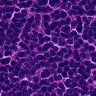
Metastatic tissue present: no